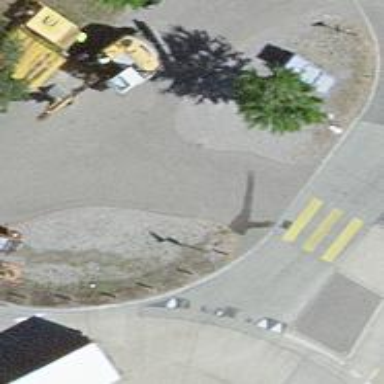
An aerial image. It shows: Asphalt sidewalk along the footway.